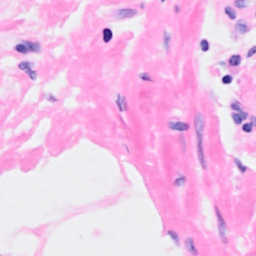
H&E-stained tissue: Breast